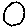
Label: circle